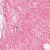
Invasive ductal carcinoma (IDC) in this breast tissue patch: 0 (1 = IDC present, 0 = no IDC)